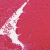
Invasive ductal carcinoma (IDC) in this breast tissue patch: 0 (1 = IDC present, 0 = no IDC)